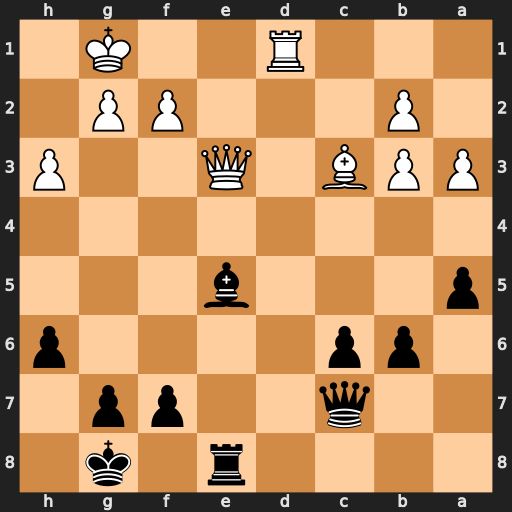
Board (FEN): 4r1k1/2q2pp1/1pp4p/p3b3/8/PPB1Q2P/1P3PP1/3R2K1
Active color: b
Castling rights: -
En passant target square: -
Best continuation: Bh2+ Kh1 Rxe3